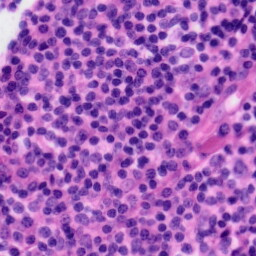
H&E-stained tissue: Tonsil